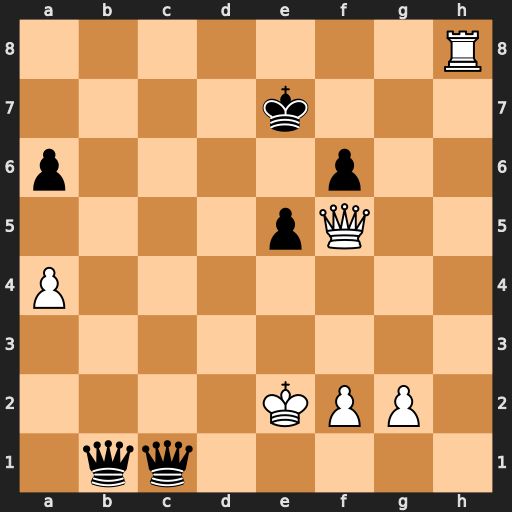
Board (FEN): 7R/4k3/p4p2/4pQ2/P7/8/4KPP1/1qq5
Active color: w
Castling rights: -
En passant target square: -
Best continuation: Rh7+ Kd6 Qxf6+